You are looking at the short-time Fourier spectrogram of a rotating shaft's vibration signal. Based on the visible evidence, which rotor condition applies: normal, misalignment, unbalance, looseness?
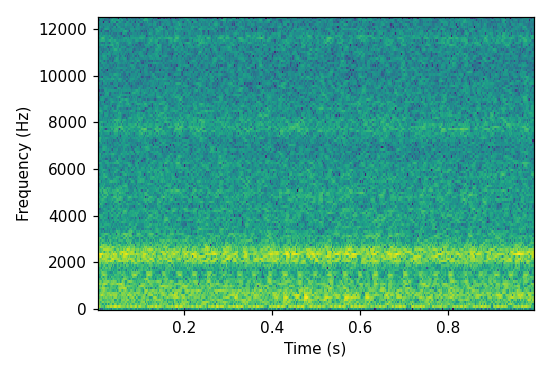
Answer: looseness